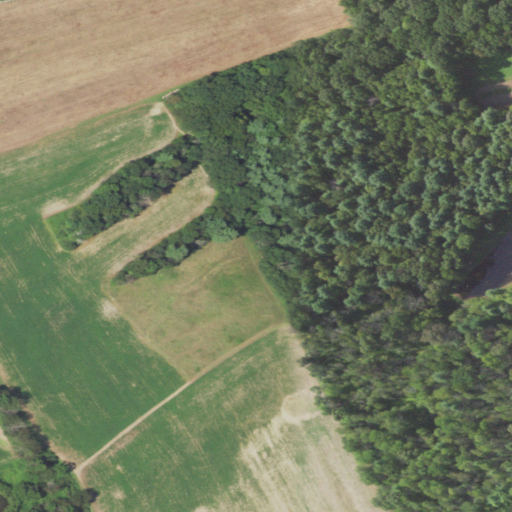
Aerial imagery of mountain in Pennsylvania named Cherry Hill containing pasture, mixed forest, deciduous forest, cultivated crops, evergreen forest, grassland, and herbaceous wetlands